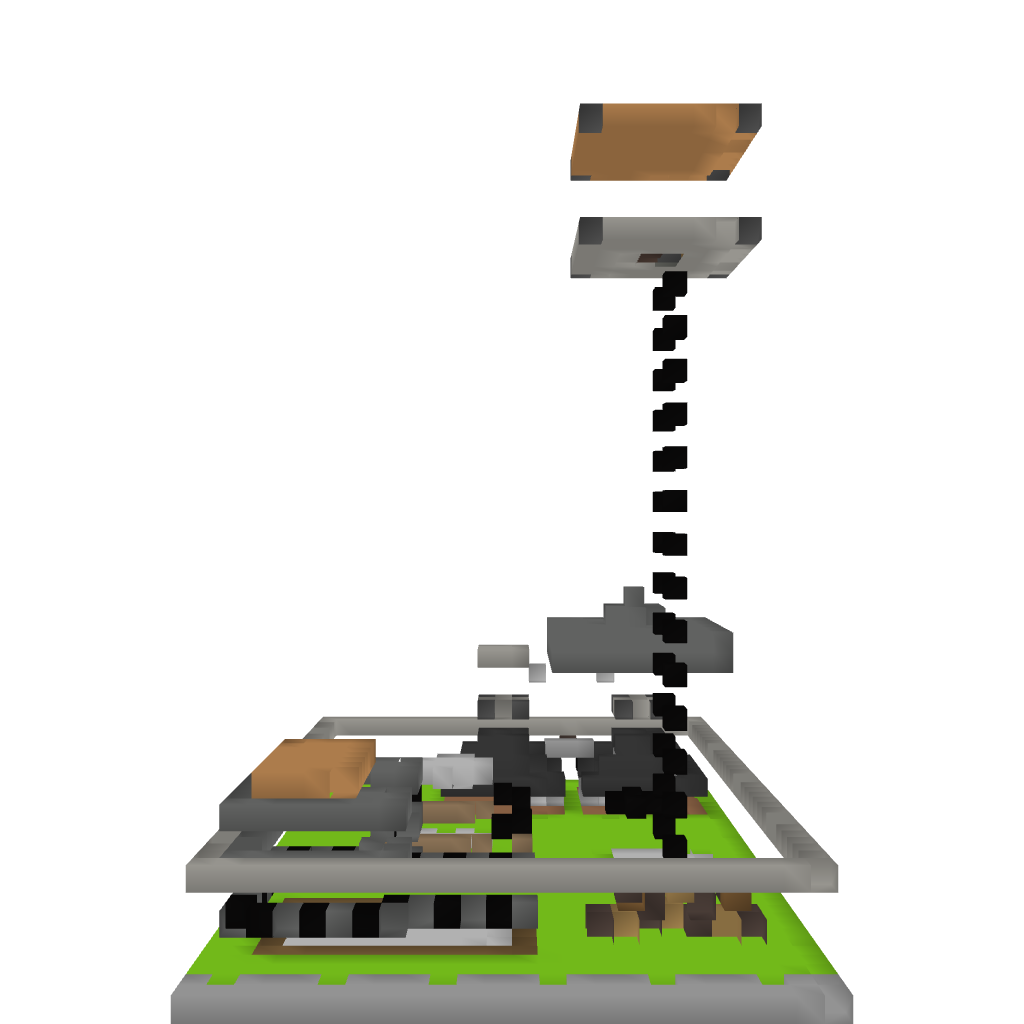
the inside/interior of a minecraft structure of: Dream's Garden